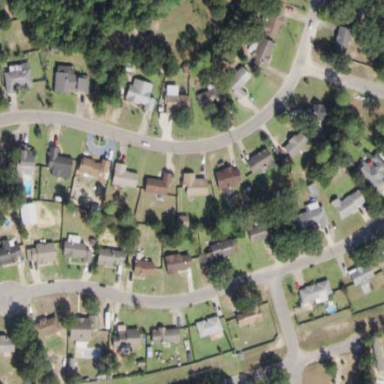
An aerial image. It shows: Residential area composed of single-family homes.